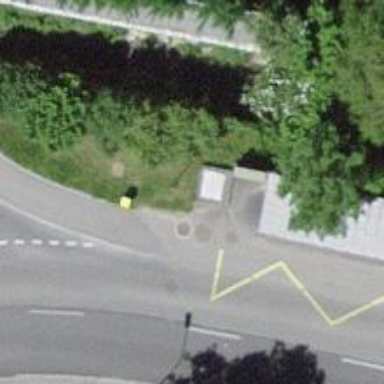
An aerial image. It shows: Guidepost providing information.